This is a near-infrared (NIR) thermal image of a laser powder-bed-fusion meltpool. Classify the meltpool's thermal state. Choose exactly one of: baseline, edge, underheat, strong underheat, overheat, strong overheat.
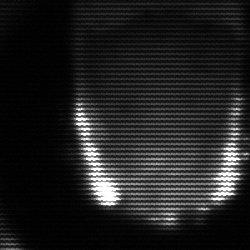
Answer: baseline